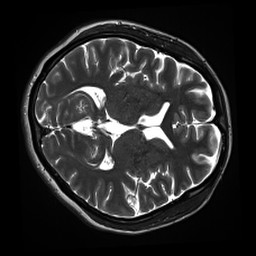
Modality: inplaneT2
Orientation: axial
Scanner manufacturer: siemens
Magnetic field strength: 3 T
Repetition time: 11 s
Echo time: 0.059 s